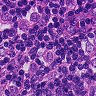
Metastatic tissue present: yes